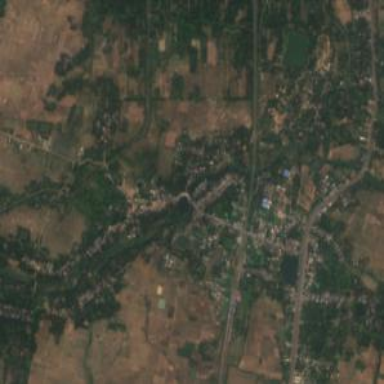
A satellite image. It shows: Town.